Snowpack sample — Rabbit Ears Pass, Jackson County, Colorado, USA (12/17/25, 1:08 PM MST)
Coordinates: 40.387, -106.625
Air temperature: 34 °F
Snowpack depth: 46 cm
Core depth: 30 cm
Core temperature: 24.8 °F
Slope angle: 6°, slope face: 165°
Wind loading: medium
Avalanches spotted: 0
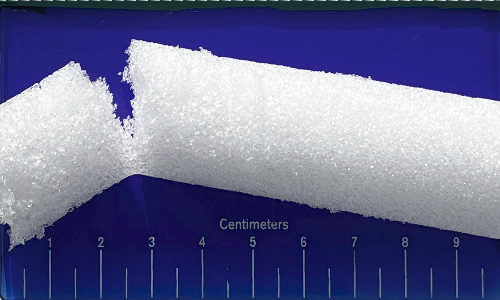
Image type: core
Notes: No avalanches spotted nearby, although collected in a meadowy area with minimal risk on this face of the pass.